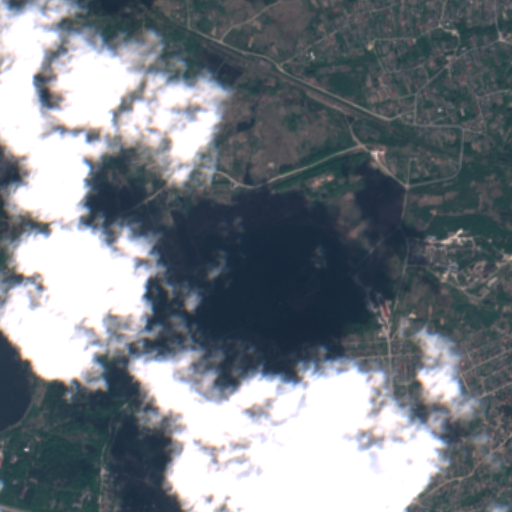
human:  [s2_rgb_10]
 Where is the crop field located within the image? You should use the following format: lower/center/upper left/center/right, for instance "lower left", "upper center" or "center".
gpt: The crop field is located in the upper right of the image.
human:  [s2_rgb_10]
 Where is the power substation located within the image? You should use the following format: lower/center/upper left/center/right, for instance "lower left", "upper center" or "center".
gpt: The power substation is located in the upper right of the image.
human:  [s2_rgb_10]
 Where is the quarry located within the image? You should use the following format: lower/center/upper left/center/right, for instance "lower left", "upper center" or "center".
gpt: There is no quarry in the image.